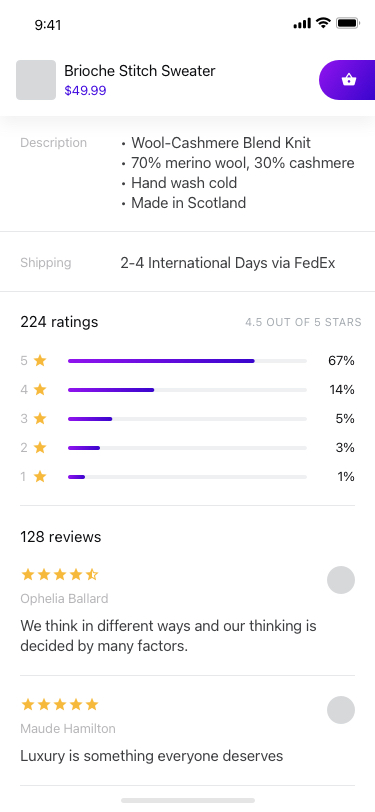
Text in this UI design:
Ophelia Ballard
We think in different ways and our thinking is decided by many factors.
Maude Hamilton
Luxury is something everyone deserves
128 reviews
224 ratings
5
67%
4
14%
3
5%
2
3%
1
1%
4.5 out of 5 stars
Shipping
2-4 International Days via FedEx
Description
•	Wool-Cashmere Blend Knit
•	70% merino wool, 30% cashmere
•	Hand wash cold
•	Made in Scotland
XS
S
M
L
XL
Size
Color
Brioche Stitch Sweater
$49.99